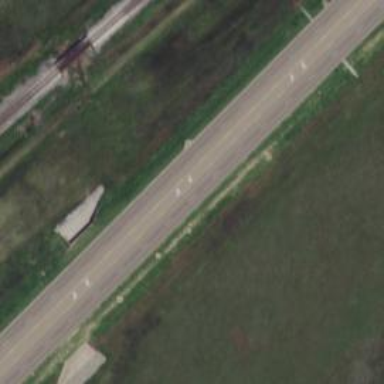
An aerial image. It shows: Trunk highway bridge.